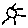
Label: sun